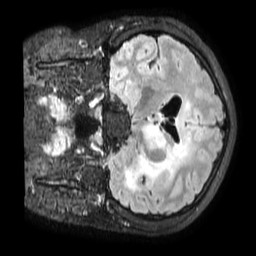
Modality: FLAIR
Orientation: coronal
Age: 22
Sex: male
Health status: ill
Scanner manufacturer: philips
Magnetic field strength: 3 T
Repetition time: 4.8 s
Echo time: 0.34 s